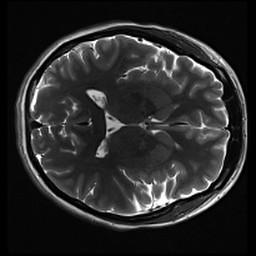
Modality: inplaneT2
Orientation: axial